九年级 · 解析几何
(本小题8.0分)

如图, $A, B, C$ 是 $\odot O$ 上三点, 其中 $\overparen{A B}=2 \overparen{B C}$, 过点 $B$ 画 $B D \perp O C$ 于点 $D$.

(1)求证: $A B=2 B D$;

(2)若 $A B=2 \sqrt{3}, C D=1$, 求图中圆的半径.


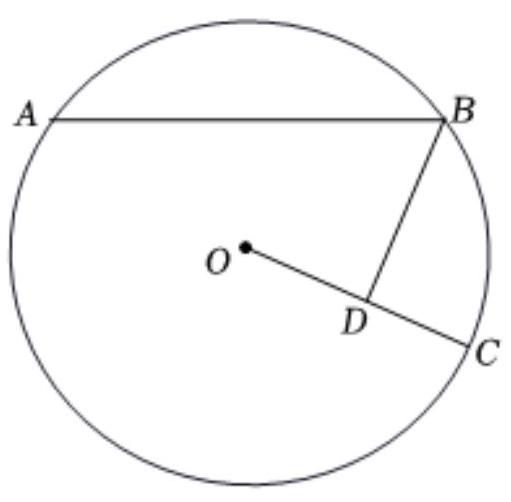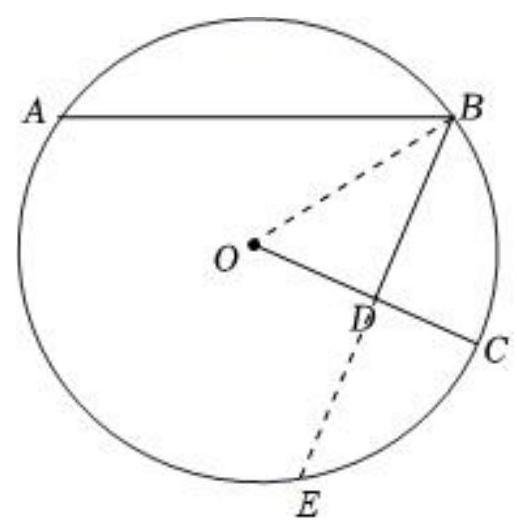
答案: 解: (1)如图, 延长 $B D$ 交 $\odot O$ 于 $E$,

$\because B D \perp O C$,

$\therefore B E=2 B D, \overparen{B E}=2 \overparen{B C}$,

$\because \overparen{A B}=2 \overparen{B C}$,

$\therefore \overparen{A B}=\overparen{B E}$,

$\therefore A B=B E$,

$\therefore A B=2 B D$;

(2)如图, 连接 $O B$,

设 $\odot O$ 的半径为 $r$,

$\because A B=2 \sqrt{3}, C D=1$,

$\therefore B D=\sqrt{3}$,

在Rt $\triangle O B D$ 中, $r^{2}=(r-1)^{2}+(\sqrt{3})^{2}$,

解得: $r=2$.

即图中圆的半径为 2 .

解析: (1)如图, 延长 $B D$ 交 $\odot O$ 于 $E$, 根据垂径定理得到 $B E=2 B D, \overparen{B E}=2 \overparen{B C}$, 求得 $\overparen{A B}=\overparen{B E}$,于是得到结论;

(2)如图, 连接 $O B$, 设 $\odot O$ 的半径为 $r$, 根据勾股定理列方程得到 $r=2$.

本题考查了圆周角定理, 垂径定理, 勾股定理, 正确的作出辅助线是解题的关键.